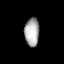
Tissue: lung
Cell type: Epithelial cells
Senescence score: 0.1825
Nuclear area (px): 408
Mean DAPI intensity: 170.098